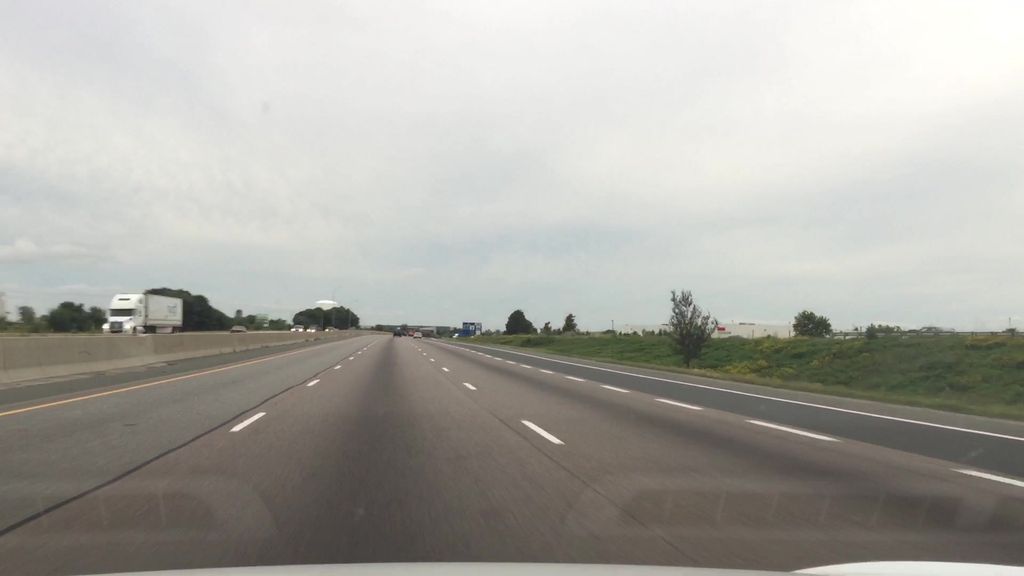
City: kitchener-waterloo